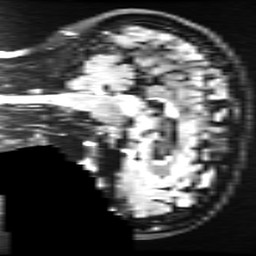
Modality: FLAIR
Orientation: sagittal
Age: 62
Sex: female
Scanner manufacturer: ge
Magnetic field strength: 3 T
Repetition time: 11 s
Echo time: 0.1497 s